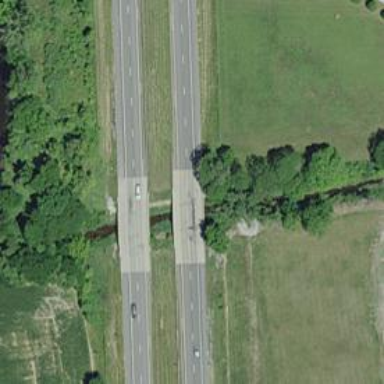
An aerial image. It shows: Primary highway expressway with bridge.